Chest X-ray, PA view. Patient: 38 years old, sex M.
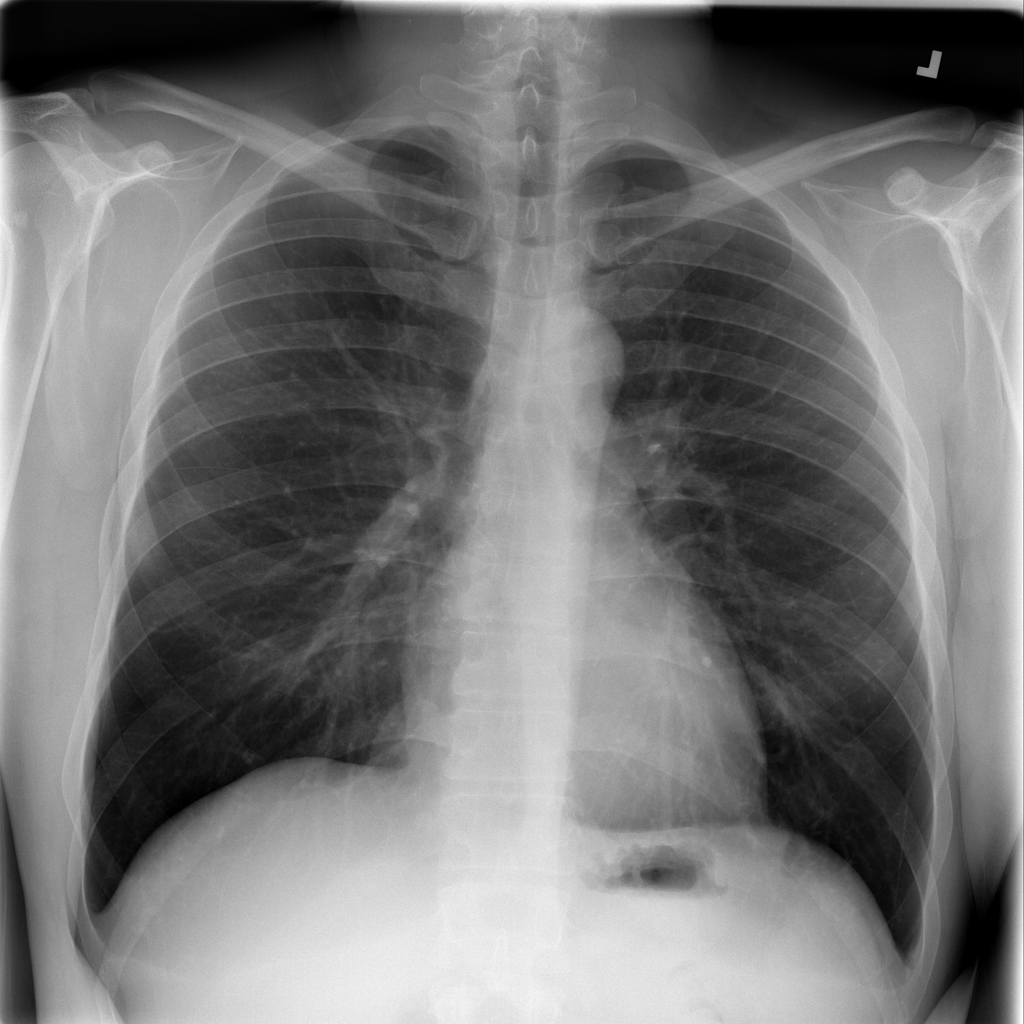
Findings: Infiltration